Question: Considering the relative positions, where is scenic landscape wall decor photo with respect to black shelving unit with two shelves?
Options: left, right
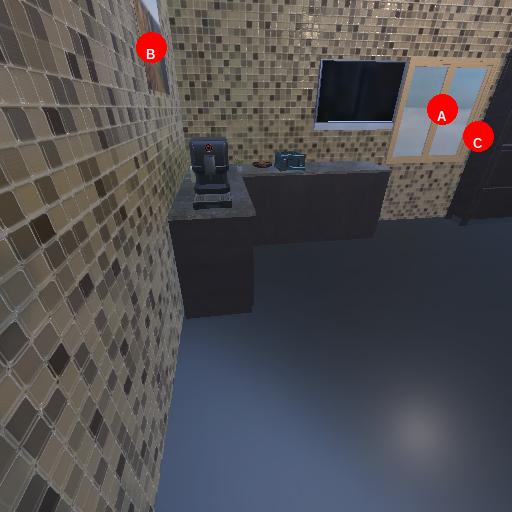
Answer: left